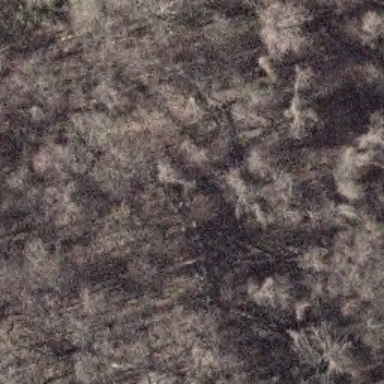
This is a forest with withered trees .